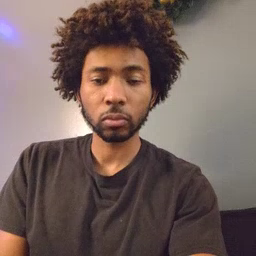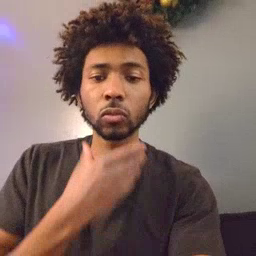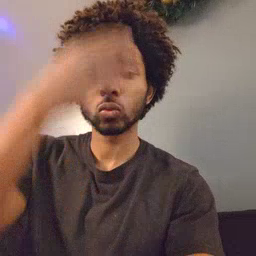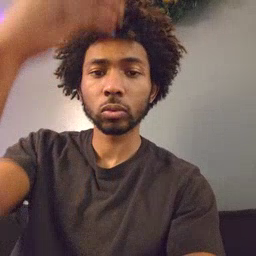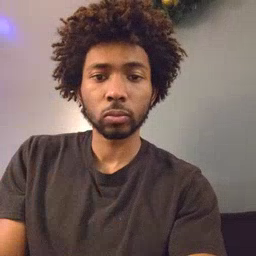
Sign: giraffe